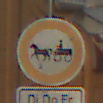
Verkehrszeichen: VerbotGespannfuhrwerke
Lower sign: ZeitangabenMitBeschraenkungAufWochentage3
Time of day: MorningAfternoon
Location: Outdoor (Urban)
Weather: PartlyCloudy
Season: NotSpecified
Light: Natural